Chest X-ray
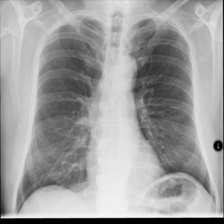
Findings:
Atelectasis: negative
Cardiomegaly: negative
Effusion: negative
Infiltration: negative
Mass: negative
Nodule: negative
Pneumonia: negative
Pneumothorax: negative
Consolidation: negative
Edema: negative
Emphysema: negative
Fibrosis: negative
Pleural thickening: negative
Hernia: negative